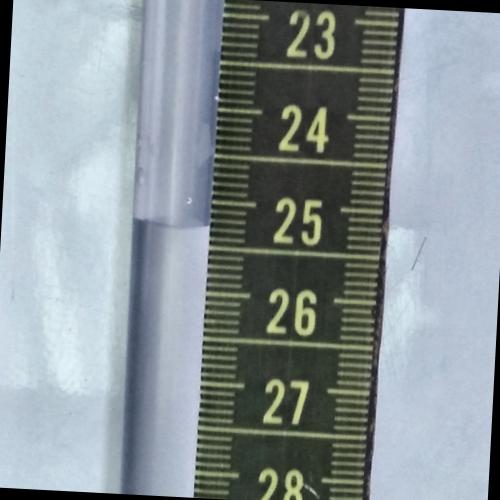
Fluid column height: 25.3 cm